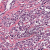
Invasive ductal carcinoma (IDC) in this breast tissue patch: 1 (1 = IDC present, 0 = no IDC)